Field crop: tomato
Growth stage: 2
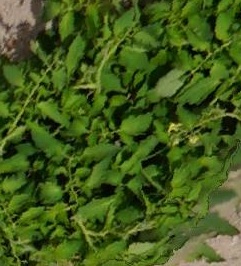
Species: tomato